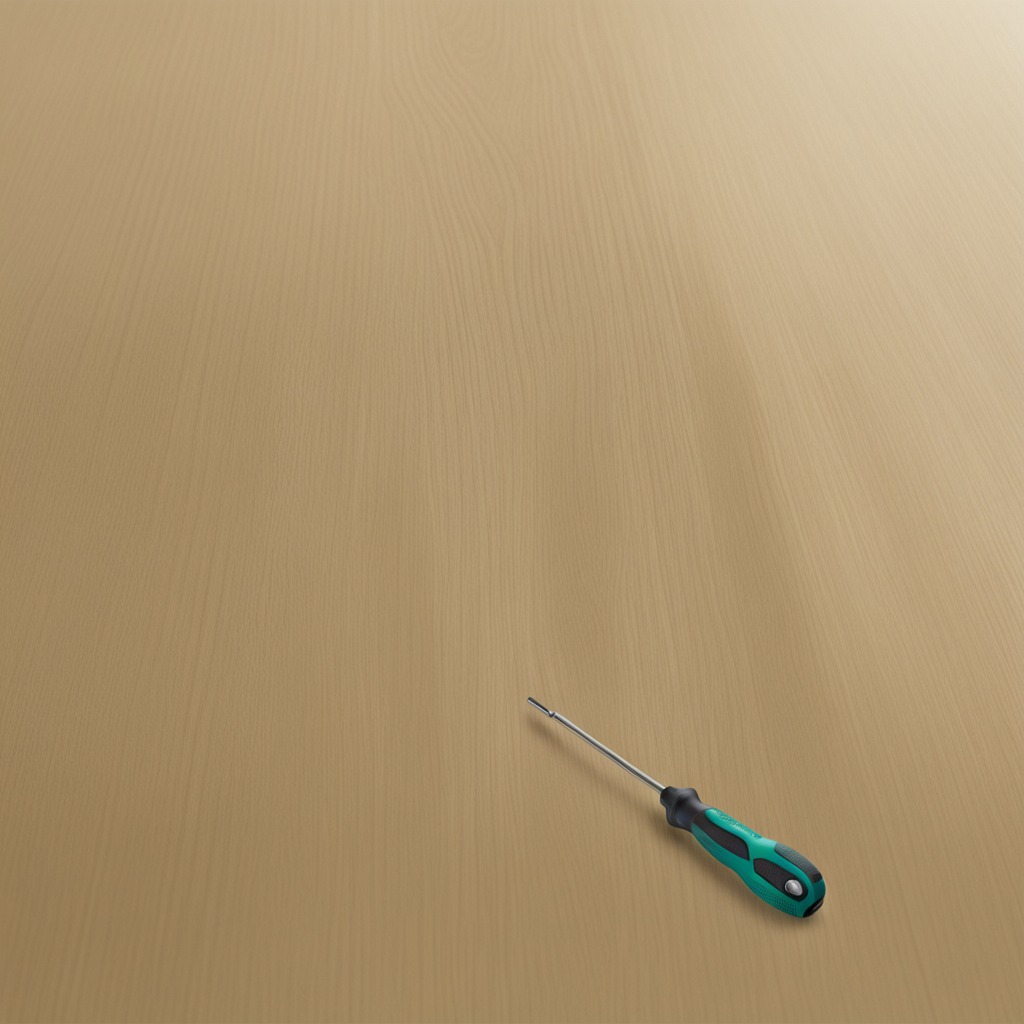
A screwdriver lying on a plywood surface in a paint workshop lit by afternoon window light.